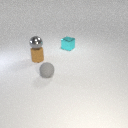
small gray metal sphere above small brown rubber cylinder